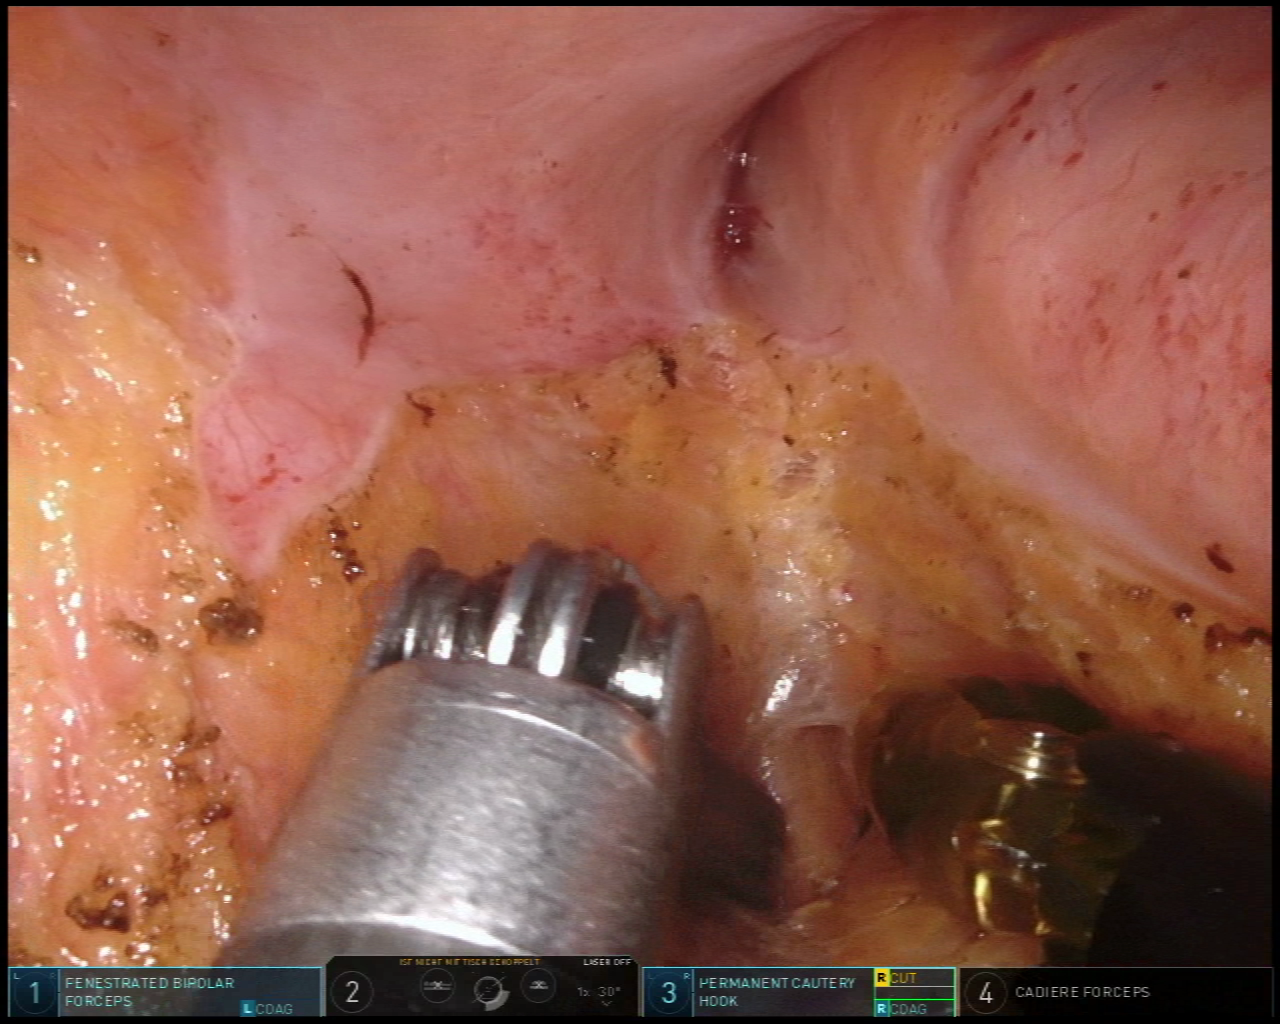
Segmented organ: abdominal_wall
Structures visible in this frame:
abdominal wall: yes
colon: no
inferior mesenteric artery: no
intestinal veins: no
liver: no
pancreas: no
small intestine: no
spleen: no
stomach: no
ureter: no
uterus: no
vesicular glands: no